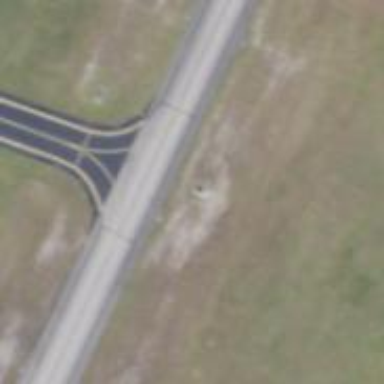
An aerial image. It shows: Image of taxiway at airport.